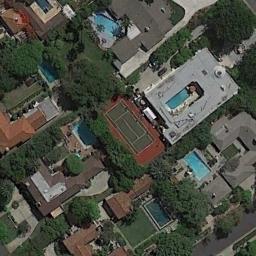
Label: tennis_court